Interaction volume radius: 5 \u00c5
Interaction volume height: 25 \u00c5
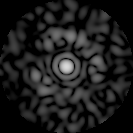
Disorder parameter: 0.8589